Question: I want to achieve this:

What I tried to do is to add a button and spinner side by side and the UI looks horrible.How can I achieve an UI like this (red marked)? Thanks in advance.
What I have tried so far:
'''
<LinearLayout xmlns:android="http://schemas.android.com/apk/res/android"
android:layout_width="match_parent"
android:layout_height="match_parent"
android:orientation="vertical">
<LinearLayout xmlns:android="http://schemas.android.com/apk/res/android"
android:layout_width="match_parent"
android:layout_height="wrap_content"
android:orientation="horizontal">
<Spinner
android:id="@+id/storageDirectory"
android:layout_width="0dp"
android:layout_height="45dp"
android:layout_marginLeft="5dp"
android:layout_marginTop="5dp"
android:background="@android:drawable/btn_dropdown"
android:spinnerMode="dropdown"
android:textSize="12dip"
android:layout_weight=".5"/>
<Button
android:id="@+id/frame"
android:layout_width="0dp"
android:layout_height="45dp"
android:layout_marginRight="5dp"
android:textSize="12dip"
android:layout_marginTop="5dp"
android:layout_weight=".5"/>
</LinearLayout>
<ListView
android:id="@+id/fileList"
android:layout_width="match_parent"
android:layout_height="wrap_content" />
</LinearLayout>
'''
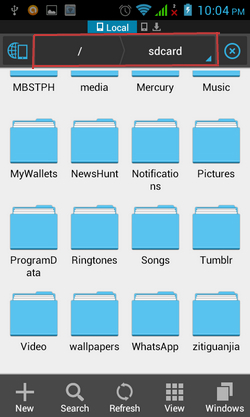
Answer: It's recommended to replace the 'ActionBar' with a 'ToolBar'. Have a look here: <URL> - what you're asking for is just a 'Spinner' a 'TextView' and an 'ImageView'.
It could look something like this:

The XML layout:
'''
<RelativeLayout xmlns:android="http://schemas.android.com/apk/res/android"
xmlns:tools="http://schemas.android.com/tools"
android:layout_width="match_parent"
android:layout_height="match_parent"
tools:context=".MainActivity">
<android.support.v7.widget.Toolbar
android:id="@+id/toolbar"
android:layout_width="match_parent"
android:layout_height="?android:attr/actionBarSize"
android:background="@android:color/holo_red_light"
android:paddingBottom="0dp"
android:paddingTop="0dp">
<LinearLayout
android:layout_width="match_parent"
android:layout_height="match_parent"
android:weightSum="1.1">
<TextView
android:layout_width="wrap_content"
android:layout_height="match_parent"
android:layout_weight="0.5"
android:gravity="center"
android:text="/"
android:textSize="22sp" />
<ImageView
android:layout_width="wrap_content"
android:layout_height="match_parent"
android:layout_weight="0.1"
android:adjustViewBounds="true"
android:scaleType="fitCenter"
android:src="@drawable/ic_arrow" />
<Spinner
android:id="@+id/spinner"
android:layout_width="wrap_content"
android:layout_height="match_parent"
android:layout_marginLeft="16dp"
android:layout_marginRight="16dp"
android:layout_weight="0.5" />
</LinearLayout>
</android.support.v7.widget.Toolbar>
</RelativeLayout>
'''
The 'MainActivity' class:
'''
public class MainActivity extends AppCompatActivity {
@Override
protected void onCreate(Bundle savedInstanceState) {
super.onCreate(savedInstanceState);
setContentView(R.layout.activity_main);
Toolbar toolbar = (Toolbar) findViewById(R.id.toolbar);
setSupportActionBar(toolbar);
Spinner spinner = (Spinner) findViewById(R.id.spinner);
spinner.setAdapter(new ArrayAdapter<String>(this, android.R.layout.simple_dropdown_item_1line, new String[]{"Test 1", "Test 2", "Test 3", "Test 4", "Test 5", "Test 6", "Test 7", "Test 8", "Test 9", "Test 10"}));
}
}
'''
Hope this helps. The key idea is to use a 'ToolBar' that you can customise completely the way you want it basically :-)